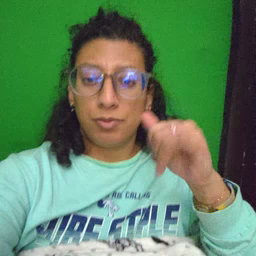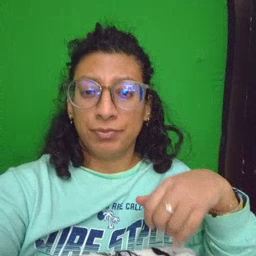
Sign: now